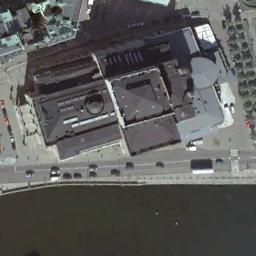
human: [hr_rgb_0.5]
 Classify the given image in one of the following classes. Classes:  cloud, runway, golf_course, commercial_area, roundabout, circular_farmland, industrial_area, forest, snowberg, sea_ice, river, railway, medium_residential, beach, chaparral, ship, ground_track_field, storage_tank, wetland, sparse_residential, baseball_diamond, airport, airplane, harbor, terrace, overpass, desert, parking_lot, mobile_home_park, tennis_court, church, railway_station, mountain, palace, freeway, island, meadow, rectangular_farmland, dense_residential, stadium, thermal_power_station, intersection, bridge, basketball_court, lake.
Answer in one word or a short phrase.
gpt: church